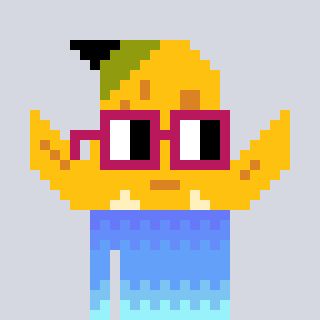
a pixel art character with square dark red glasses, a banana-shaped head and a peachy-colored body on a cool background